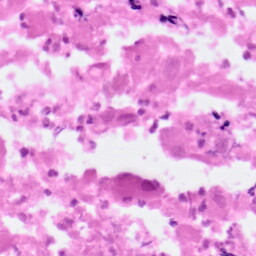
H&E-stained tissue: Pancreatic